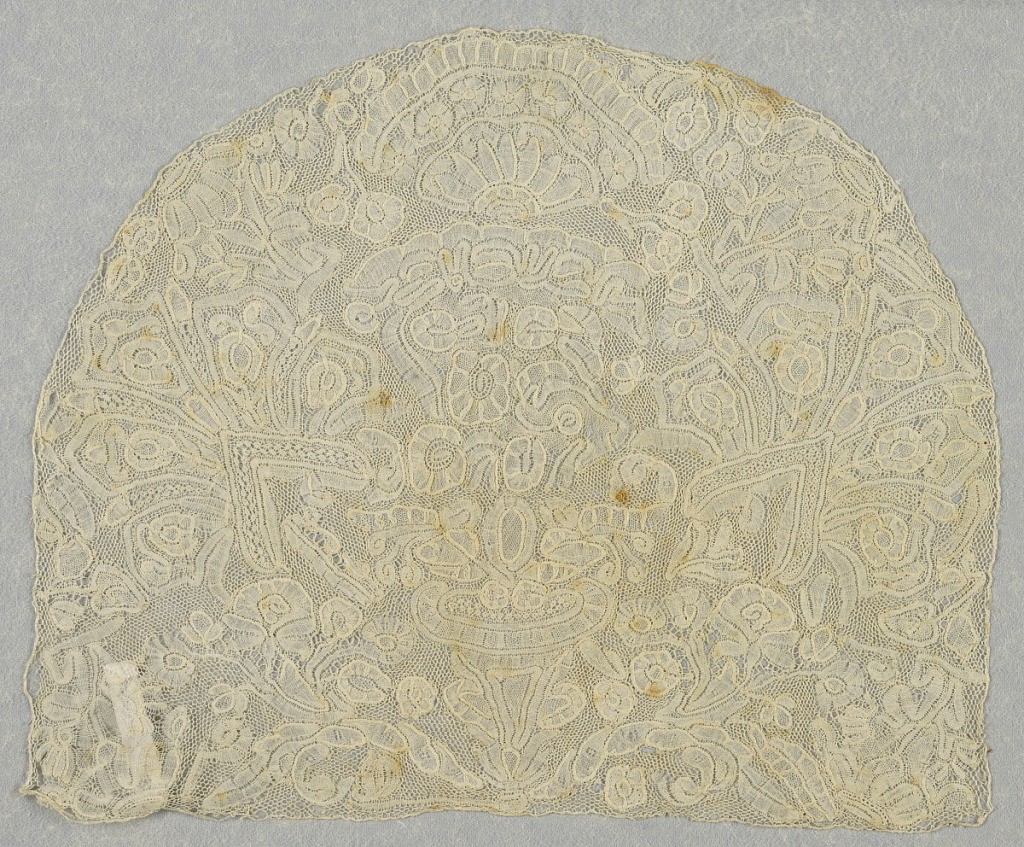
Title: Cap crown
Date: early 18th century
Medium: linen Technique: bobbin lace, Brussels style
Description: Cap crown with symmetrical pot of flowers surrounded by a floral vine.